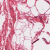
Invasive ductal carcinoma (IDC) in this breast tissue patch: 0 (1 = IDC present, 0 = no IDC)